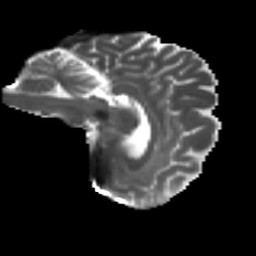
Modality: T2w
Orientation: sagittal
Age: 48
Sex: female
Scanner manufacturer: ge
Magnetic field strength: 3 T
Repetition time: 7.8 s
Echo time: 0.0607 s